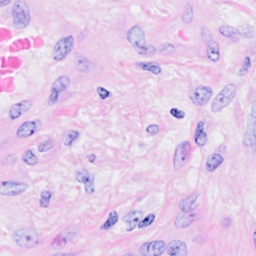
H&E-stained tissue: Breast